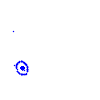
Particle: pion